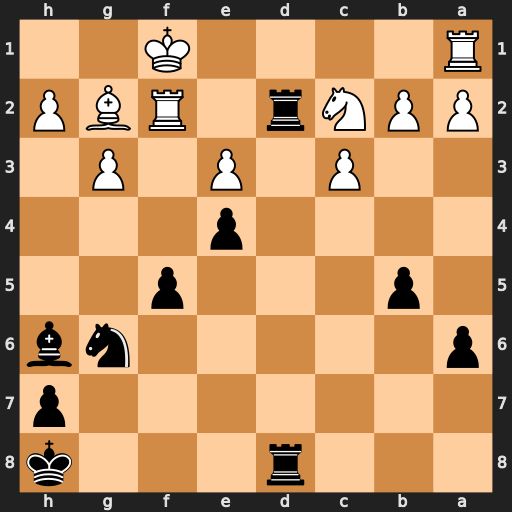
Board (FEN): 3r3k/7p/p5nb/1p3p2/4p3/2P1P1P1/PPNr1RBP/R4K2
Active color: b
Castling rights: -
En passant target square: -
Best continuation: Rxf2+ Kxf2 Rd2+